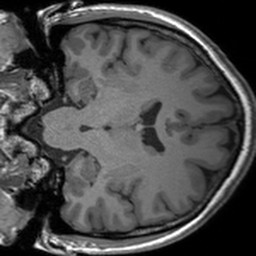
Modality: T1w
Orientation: coronal
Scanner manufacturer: siemens
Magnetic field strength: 3 T
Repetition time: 1.54 s
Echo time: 0.00234 s